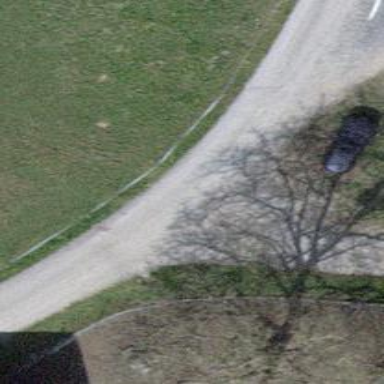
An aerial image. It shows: Gravel track with track type of grade3.